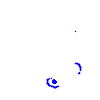
Particle: pion